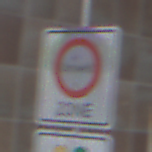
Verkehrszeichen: BeginnUmweltzone
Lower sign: FreistellungVomVerkehrsverbot2
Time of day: MorningAfternoon
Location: Roofed (Urban)
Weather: PartlyCloudy
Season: NotSpecified
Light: Natural